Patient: sex F, age 74
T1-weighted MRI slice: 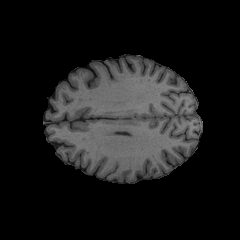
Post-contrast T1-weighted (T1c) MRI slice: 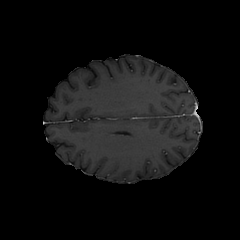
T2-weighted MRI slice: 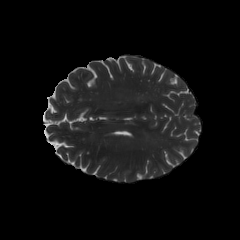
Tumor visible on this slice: no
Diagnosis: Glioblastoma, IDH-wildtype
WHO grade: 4